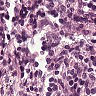
Metastatic tissue present: no